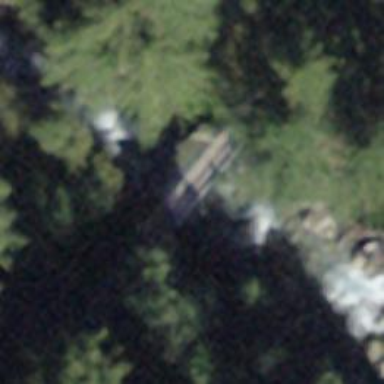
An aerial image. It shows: Path on ground level bridge with excellent trail visibility.